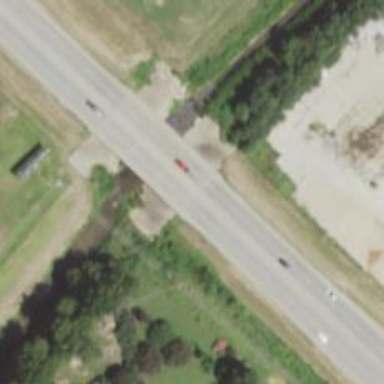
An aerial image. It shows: Primary highway bridge with asphalt surface.